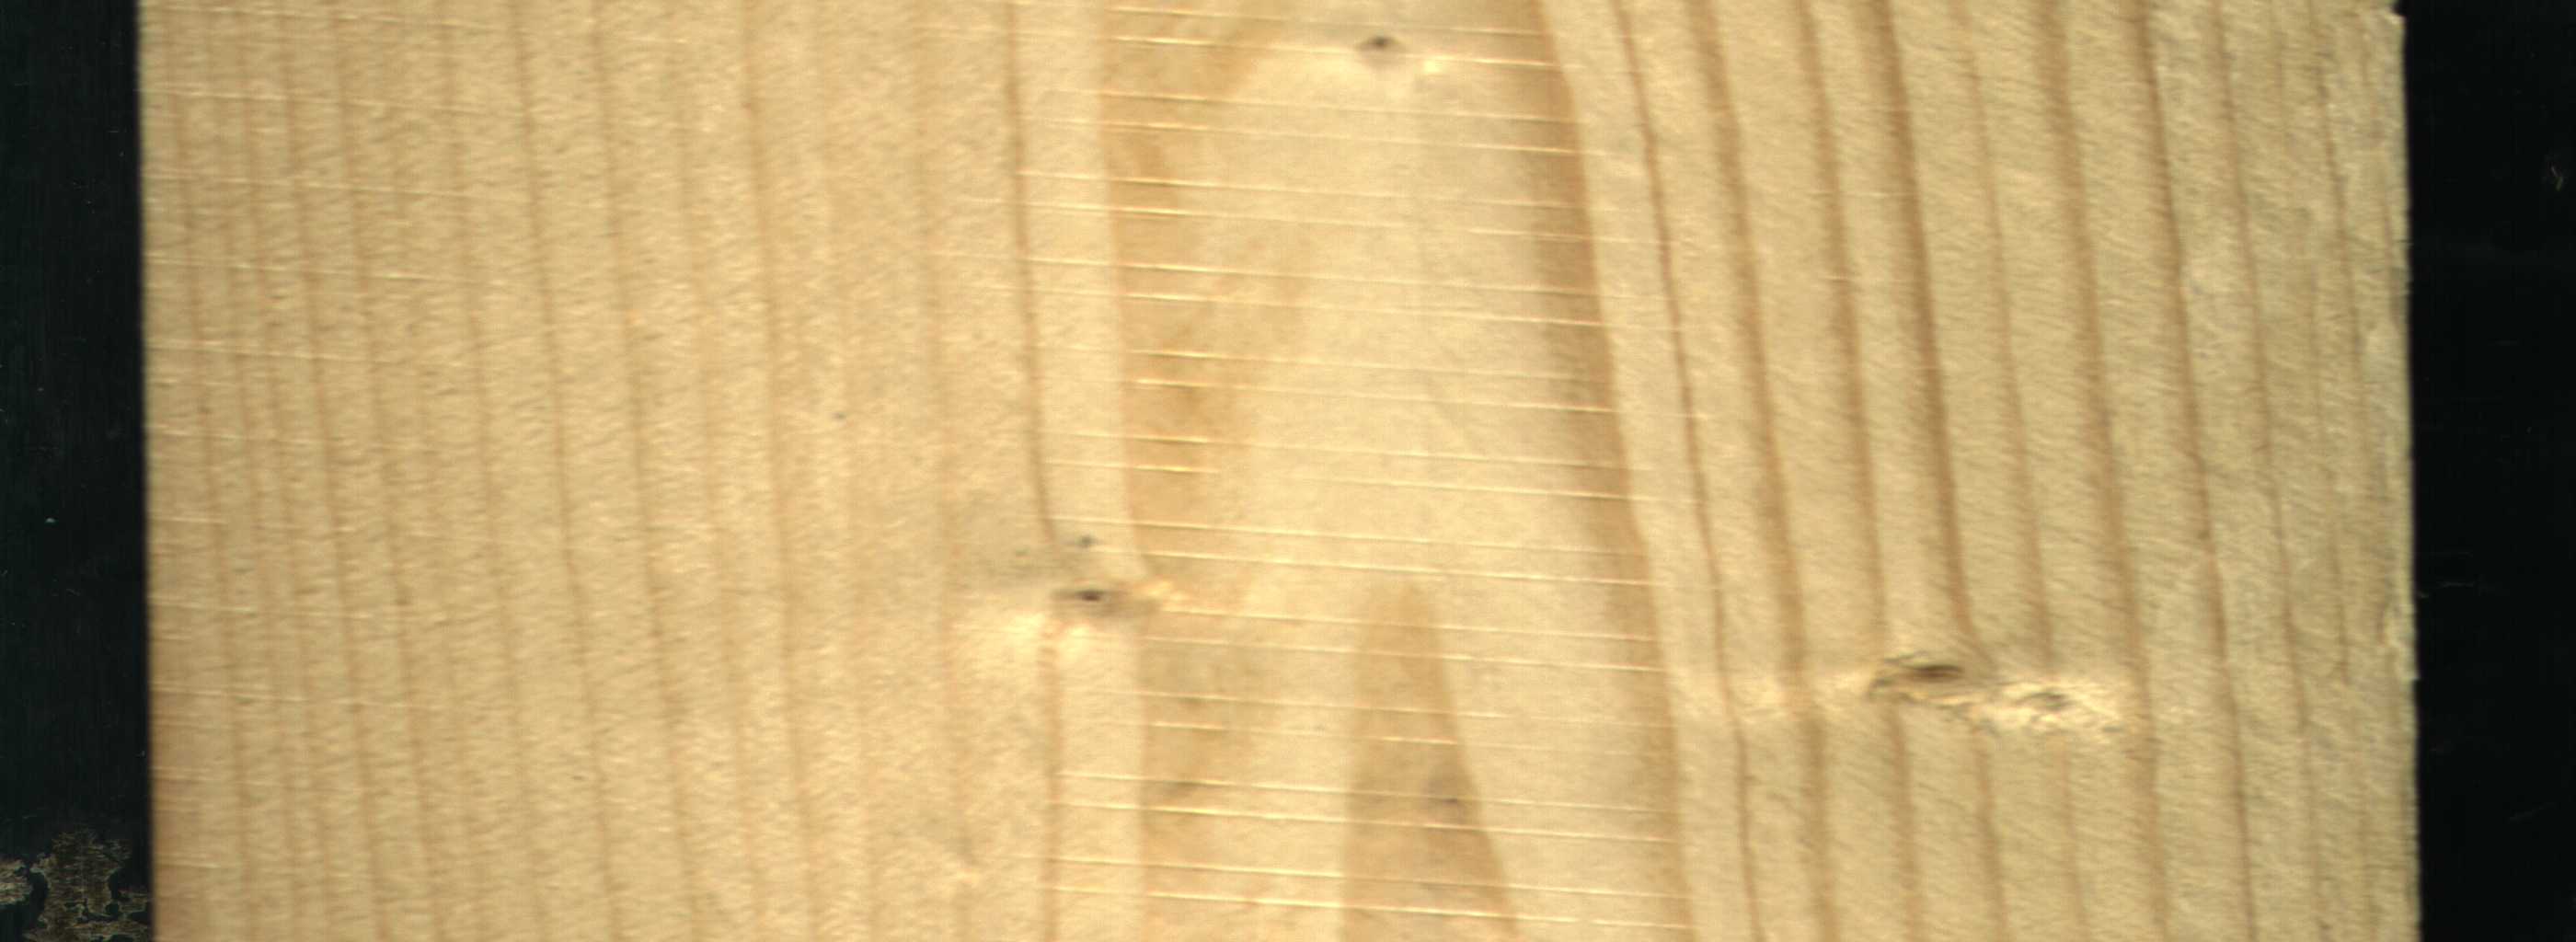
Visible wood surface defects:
Live_Knot